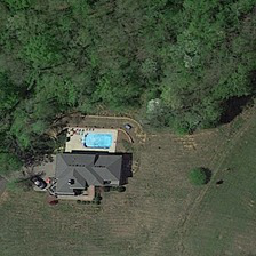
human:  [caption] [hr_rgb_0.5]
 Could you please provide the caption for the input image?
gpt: Beside the grey roof is a vast forest.

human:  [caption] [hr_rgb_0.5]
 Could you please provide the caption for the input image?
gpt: Next to the grey roof is a vast forest.

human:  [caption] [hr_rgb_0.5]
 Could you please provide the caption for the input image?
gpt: There's an outdoor pool around the house.

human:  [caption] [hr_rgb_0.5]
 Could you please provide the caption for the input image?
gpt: There is an outdoor swimming pool around the house.

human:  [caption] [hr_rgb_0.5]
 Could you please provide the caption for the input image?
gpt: next to the grey roof is a vast forest.